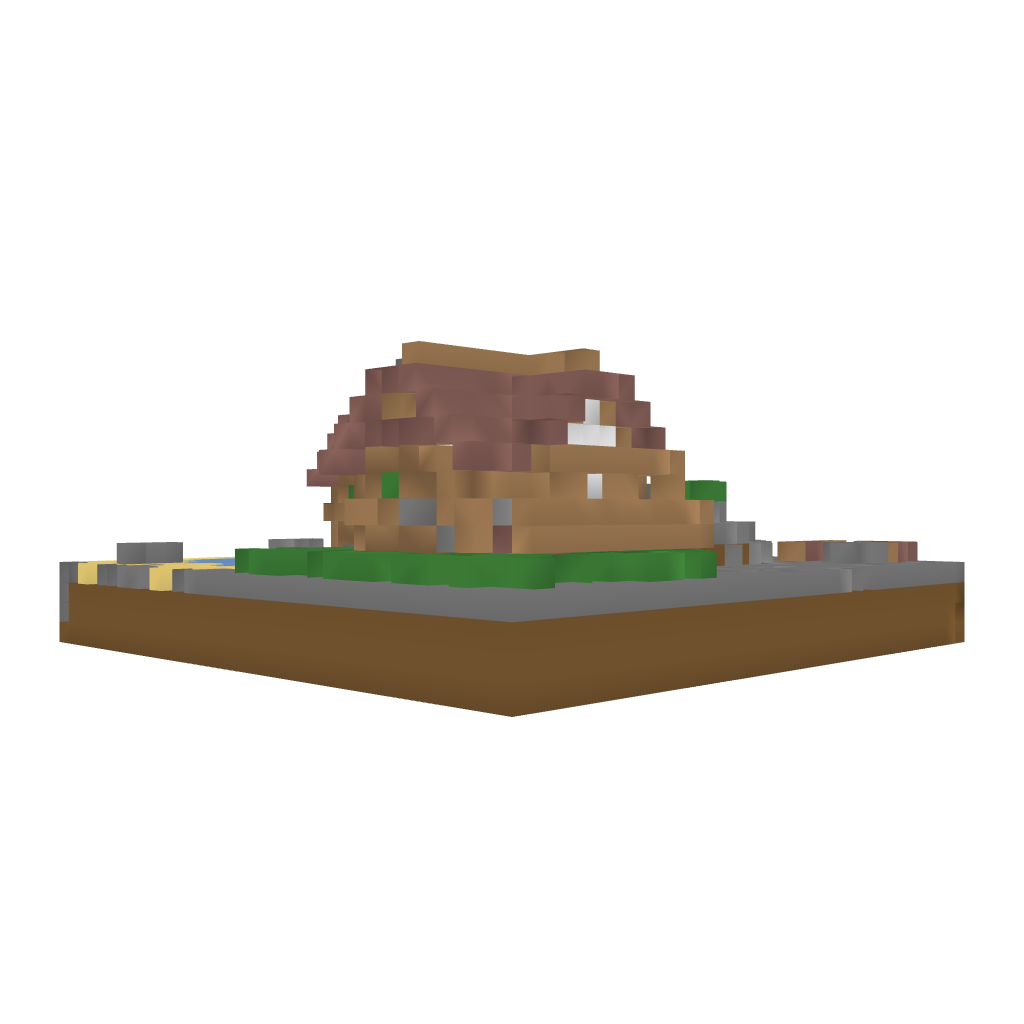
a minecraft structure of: Bungalow Oasis bad low quality